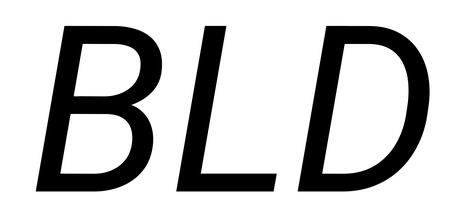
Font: Roboto-Italic_Italic